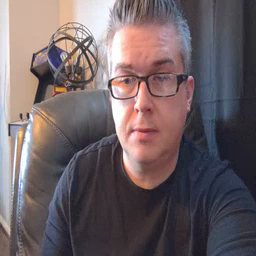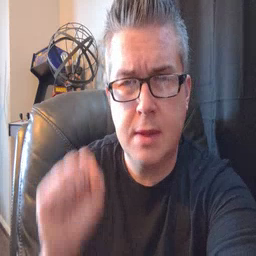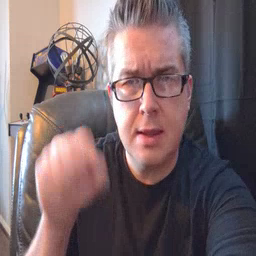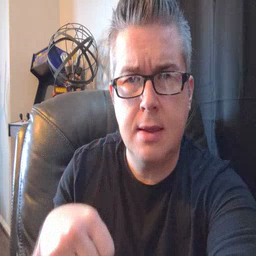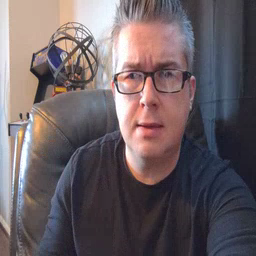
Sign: can